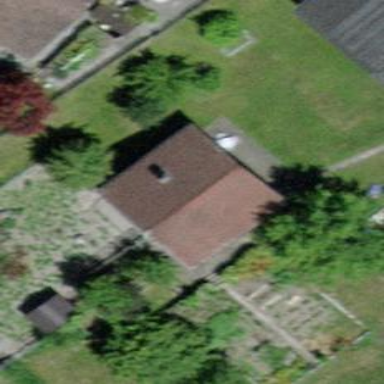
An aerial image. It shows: Shed building.